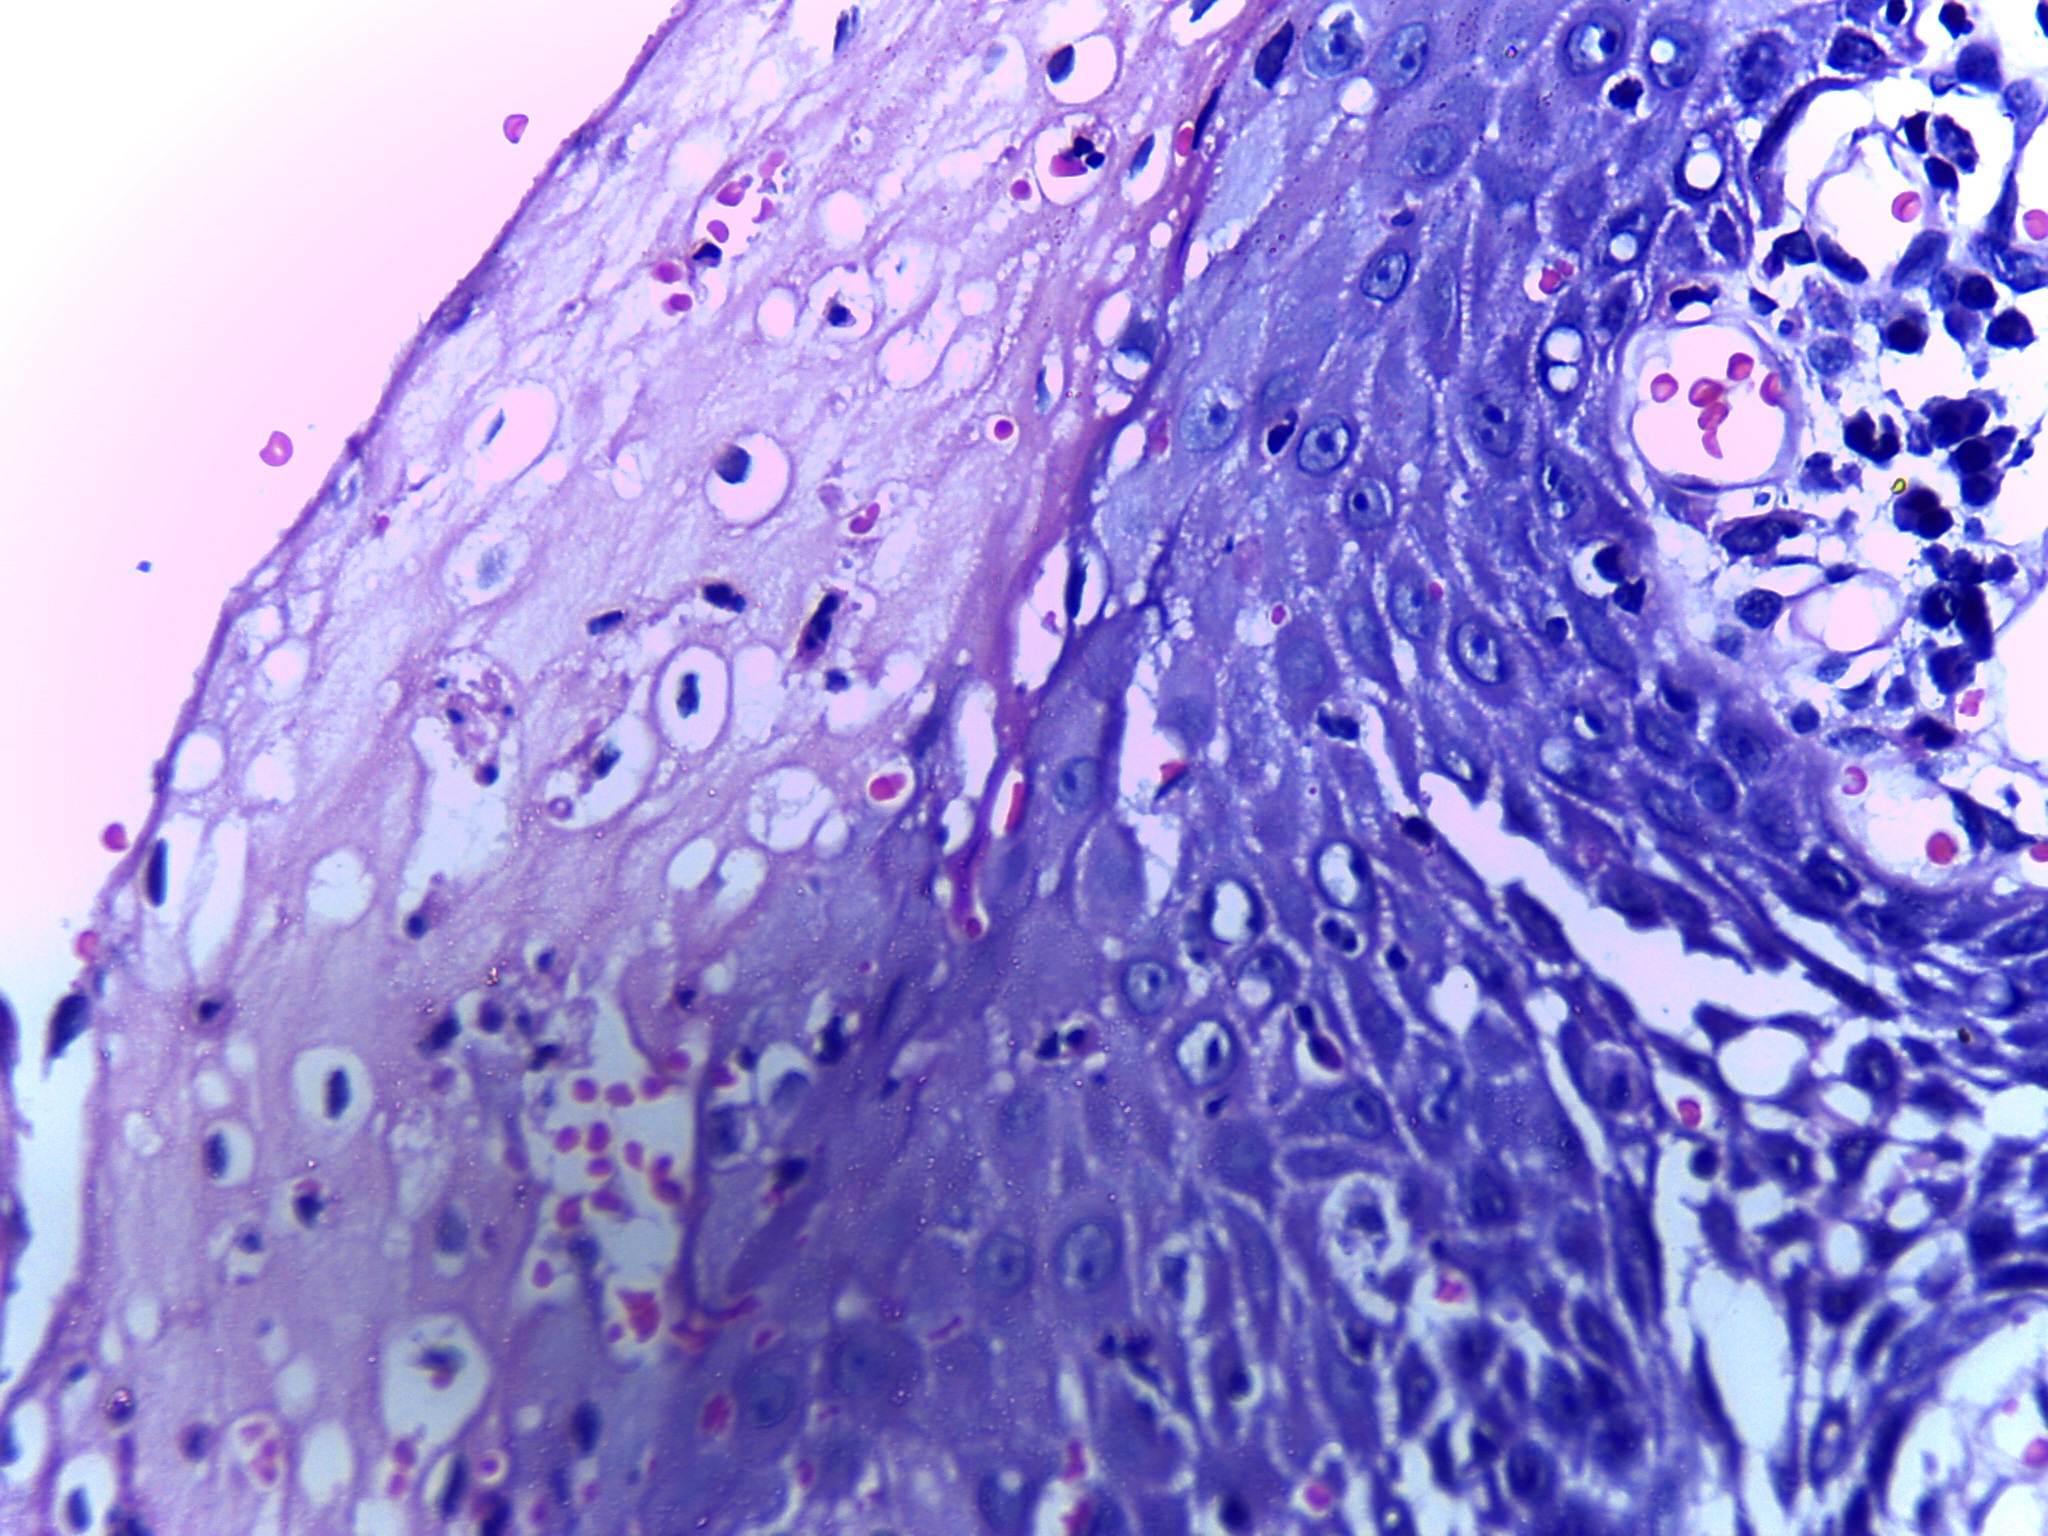
Diagnosis: OSCC